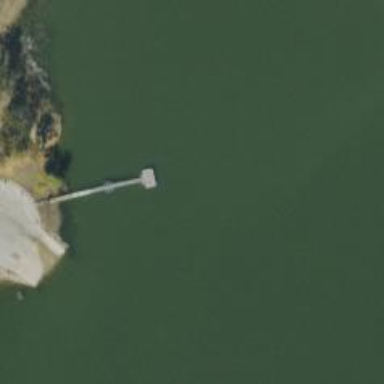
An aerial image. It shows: Footway leading to man-made pier.